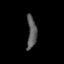
Tissue: lung
Cell type: T cells
Senescence score: 0.1957
Nuclear area (px): 299
Mean DAPI intensity: 90.492